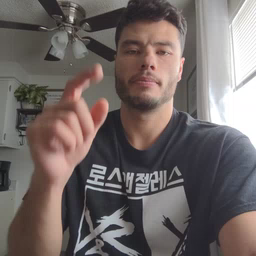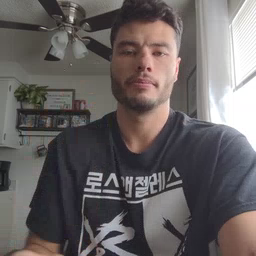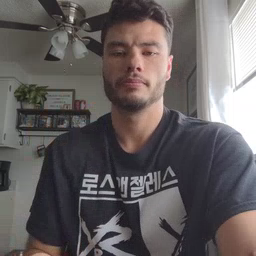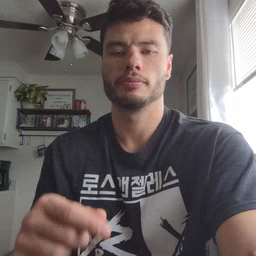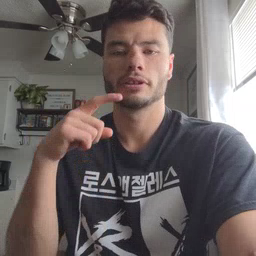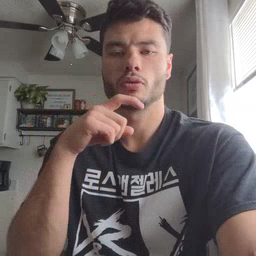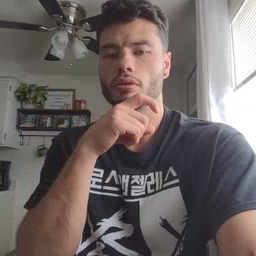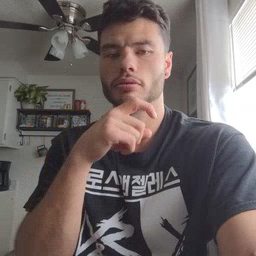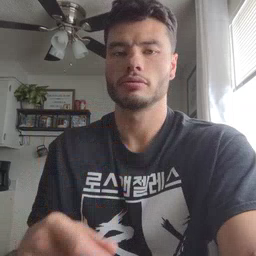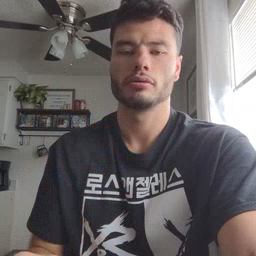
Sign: cereal